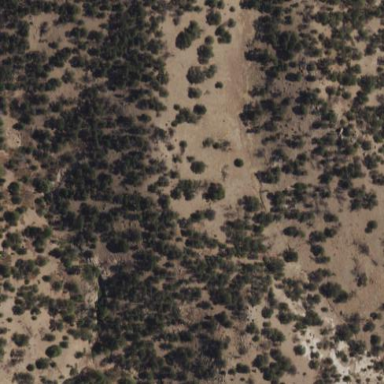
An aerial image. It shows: Patch of scrub vegetation.